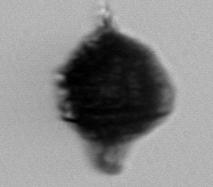
Label: Gonyaulax